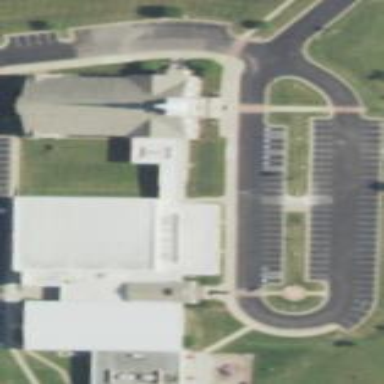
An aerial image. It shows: Building that serves as place of worship.